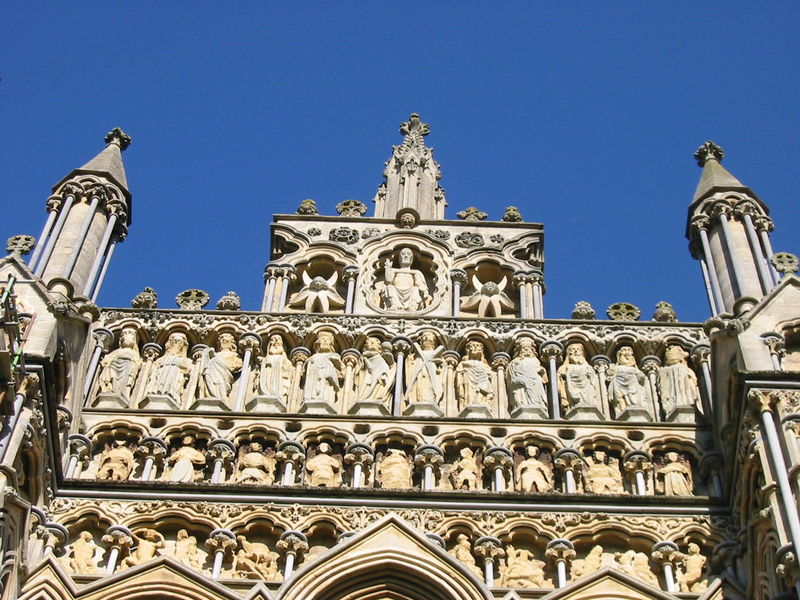
Titel: Kathedrale von Wells (St. Andrew’s Cathedral), Wells/Somerset
Standort: Wells, Kathedrale (EU - GB)
Schlagwörter: blau, himmel, menschen, blume, hell, männer, säulen, weiss, dach, gebäude, alt, architektur, stein, steine, kirche, gewand, gotik, engel, relief, bogen, fassade, mauer, tag, figuren, detail, foto, fotografie, eingang, türme, dom, detailliert, kathedrale, rom, portal, sims, skulpturen, statuen, farbfoto, spitzbogen, christus, jesus, heilige, empor, bau, nischen, kriche, spitzdach, apostel, weltenherrscher, katedrale, tüme, weltherrscher